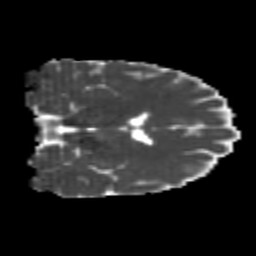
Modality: MD
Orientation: coronal
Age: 22
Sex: female
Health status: healthy
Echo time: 0.074 s